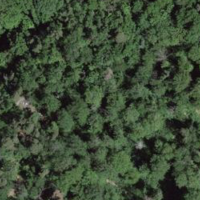
EUNIS habitat code: 41
Species observed at this site:
Melittis melissophyllum